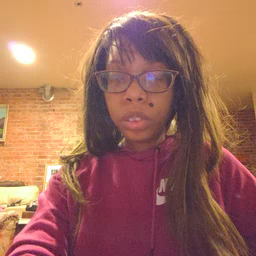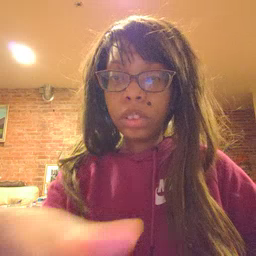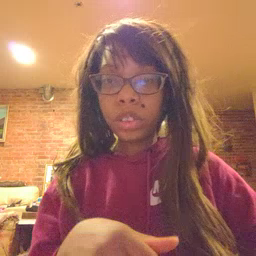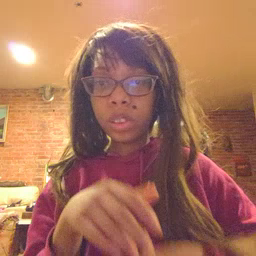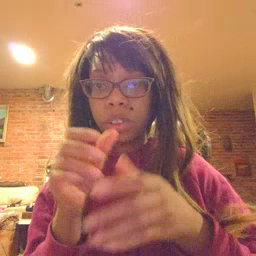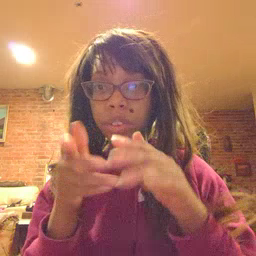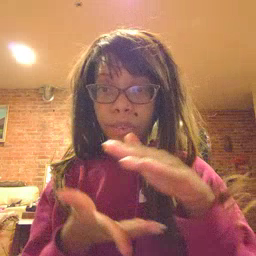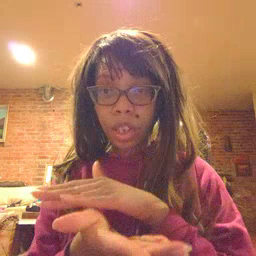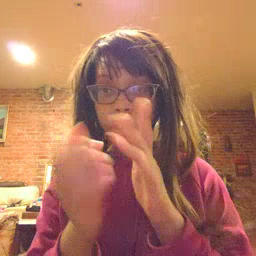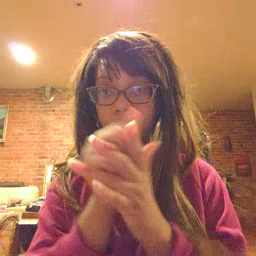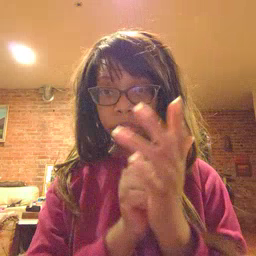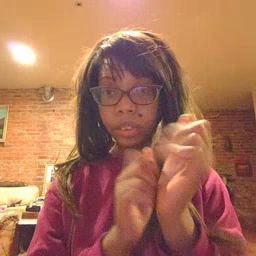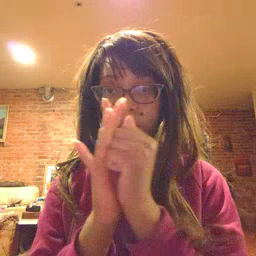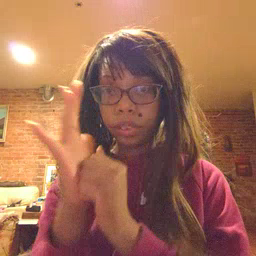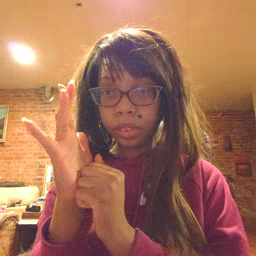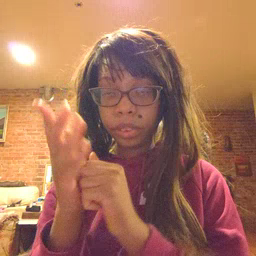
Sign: mitten